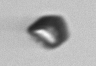
Label: detritus_transparent